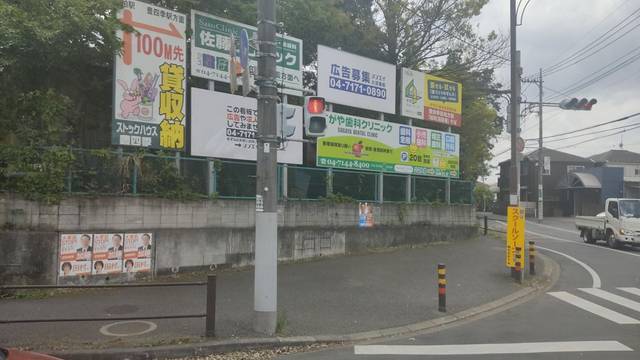
Region: Japan
Coordinates: 35.871, 139.951